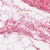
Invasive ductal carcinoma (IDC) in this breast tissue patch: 0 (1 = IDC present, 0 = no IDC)